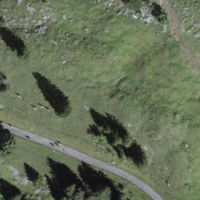
EUNIS habitat code: 23
Species observed at this site:
Sedum album
Carduus defloratus